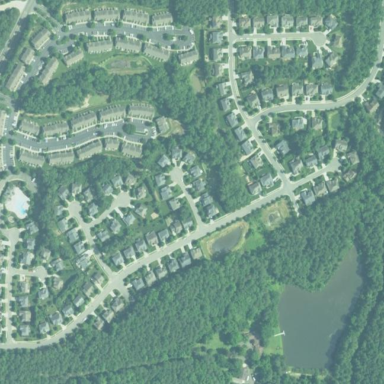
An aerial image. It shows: Residential neighbourhood.